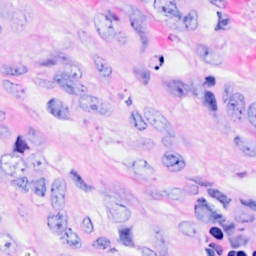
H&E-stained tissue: Breast